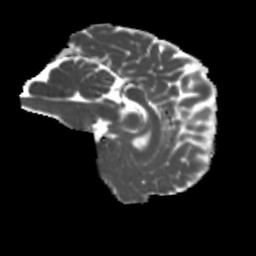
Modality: MD
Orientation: sagittal
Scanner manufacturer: siemens
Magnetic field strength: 3 T
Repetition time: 4 s
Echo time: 0.0594 s